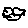
Label: bird